Question: I have run into a problem, where background of a text field does not cover the whole element, but only extends as far as the text does. <URL>.
I'd like the background color to extend throughout the element. Like this:

Edit. I am interested in a CSS solution, which works with all screen sizes. Just writing would not work.
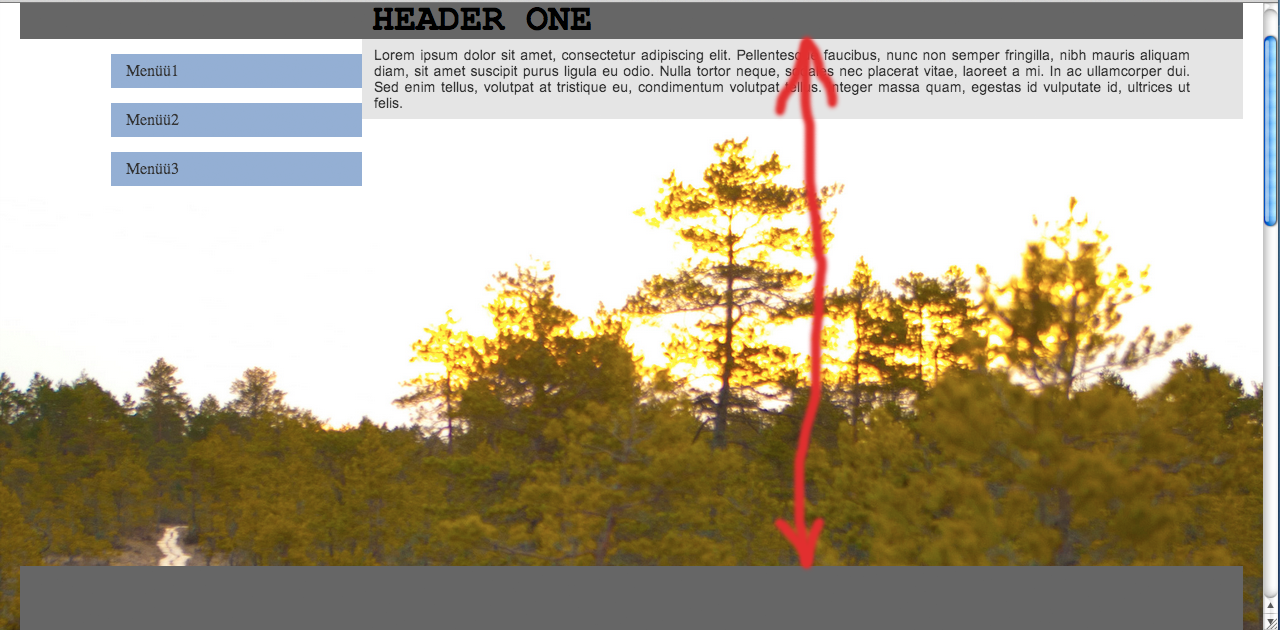
Answer: See below, as I change , the background also changes:

'''
div.text {
position: relative;
background-color: #DFDFDF;
opacity: 0.8;
padding-top: 8px;
padding-right: 52px;
padding-bottom: 8px;
padding-left: 12px;
font-family: arial;
text-align: justify;
font-size: 0.9em;
height: 150px; <--- work with this 656px seems perfect.
background-size: 100%;
}
'''